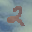
Label: 2